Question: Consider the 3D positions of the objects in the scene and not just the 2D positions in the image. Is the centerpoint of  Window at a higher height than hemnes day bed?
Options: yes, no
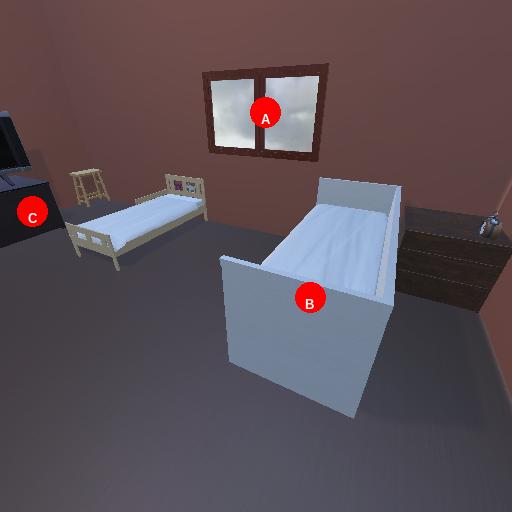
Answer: yes